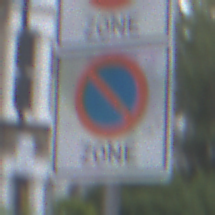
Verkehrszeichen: BeginnEingeschraenktesHalteverbotZone
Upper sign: BeginnZone20
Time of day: MorningAfternoon
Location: Outdoor (Urban)
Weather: Overcast
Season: NotSpecified
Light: Natural